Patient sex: F
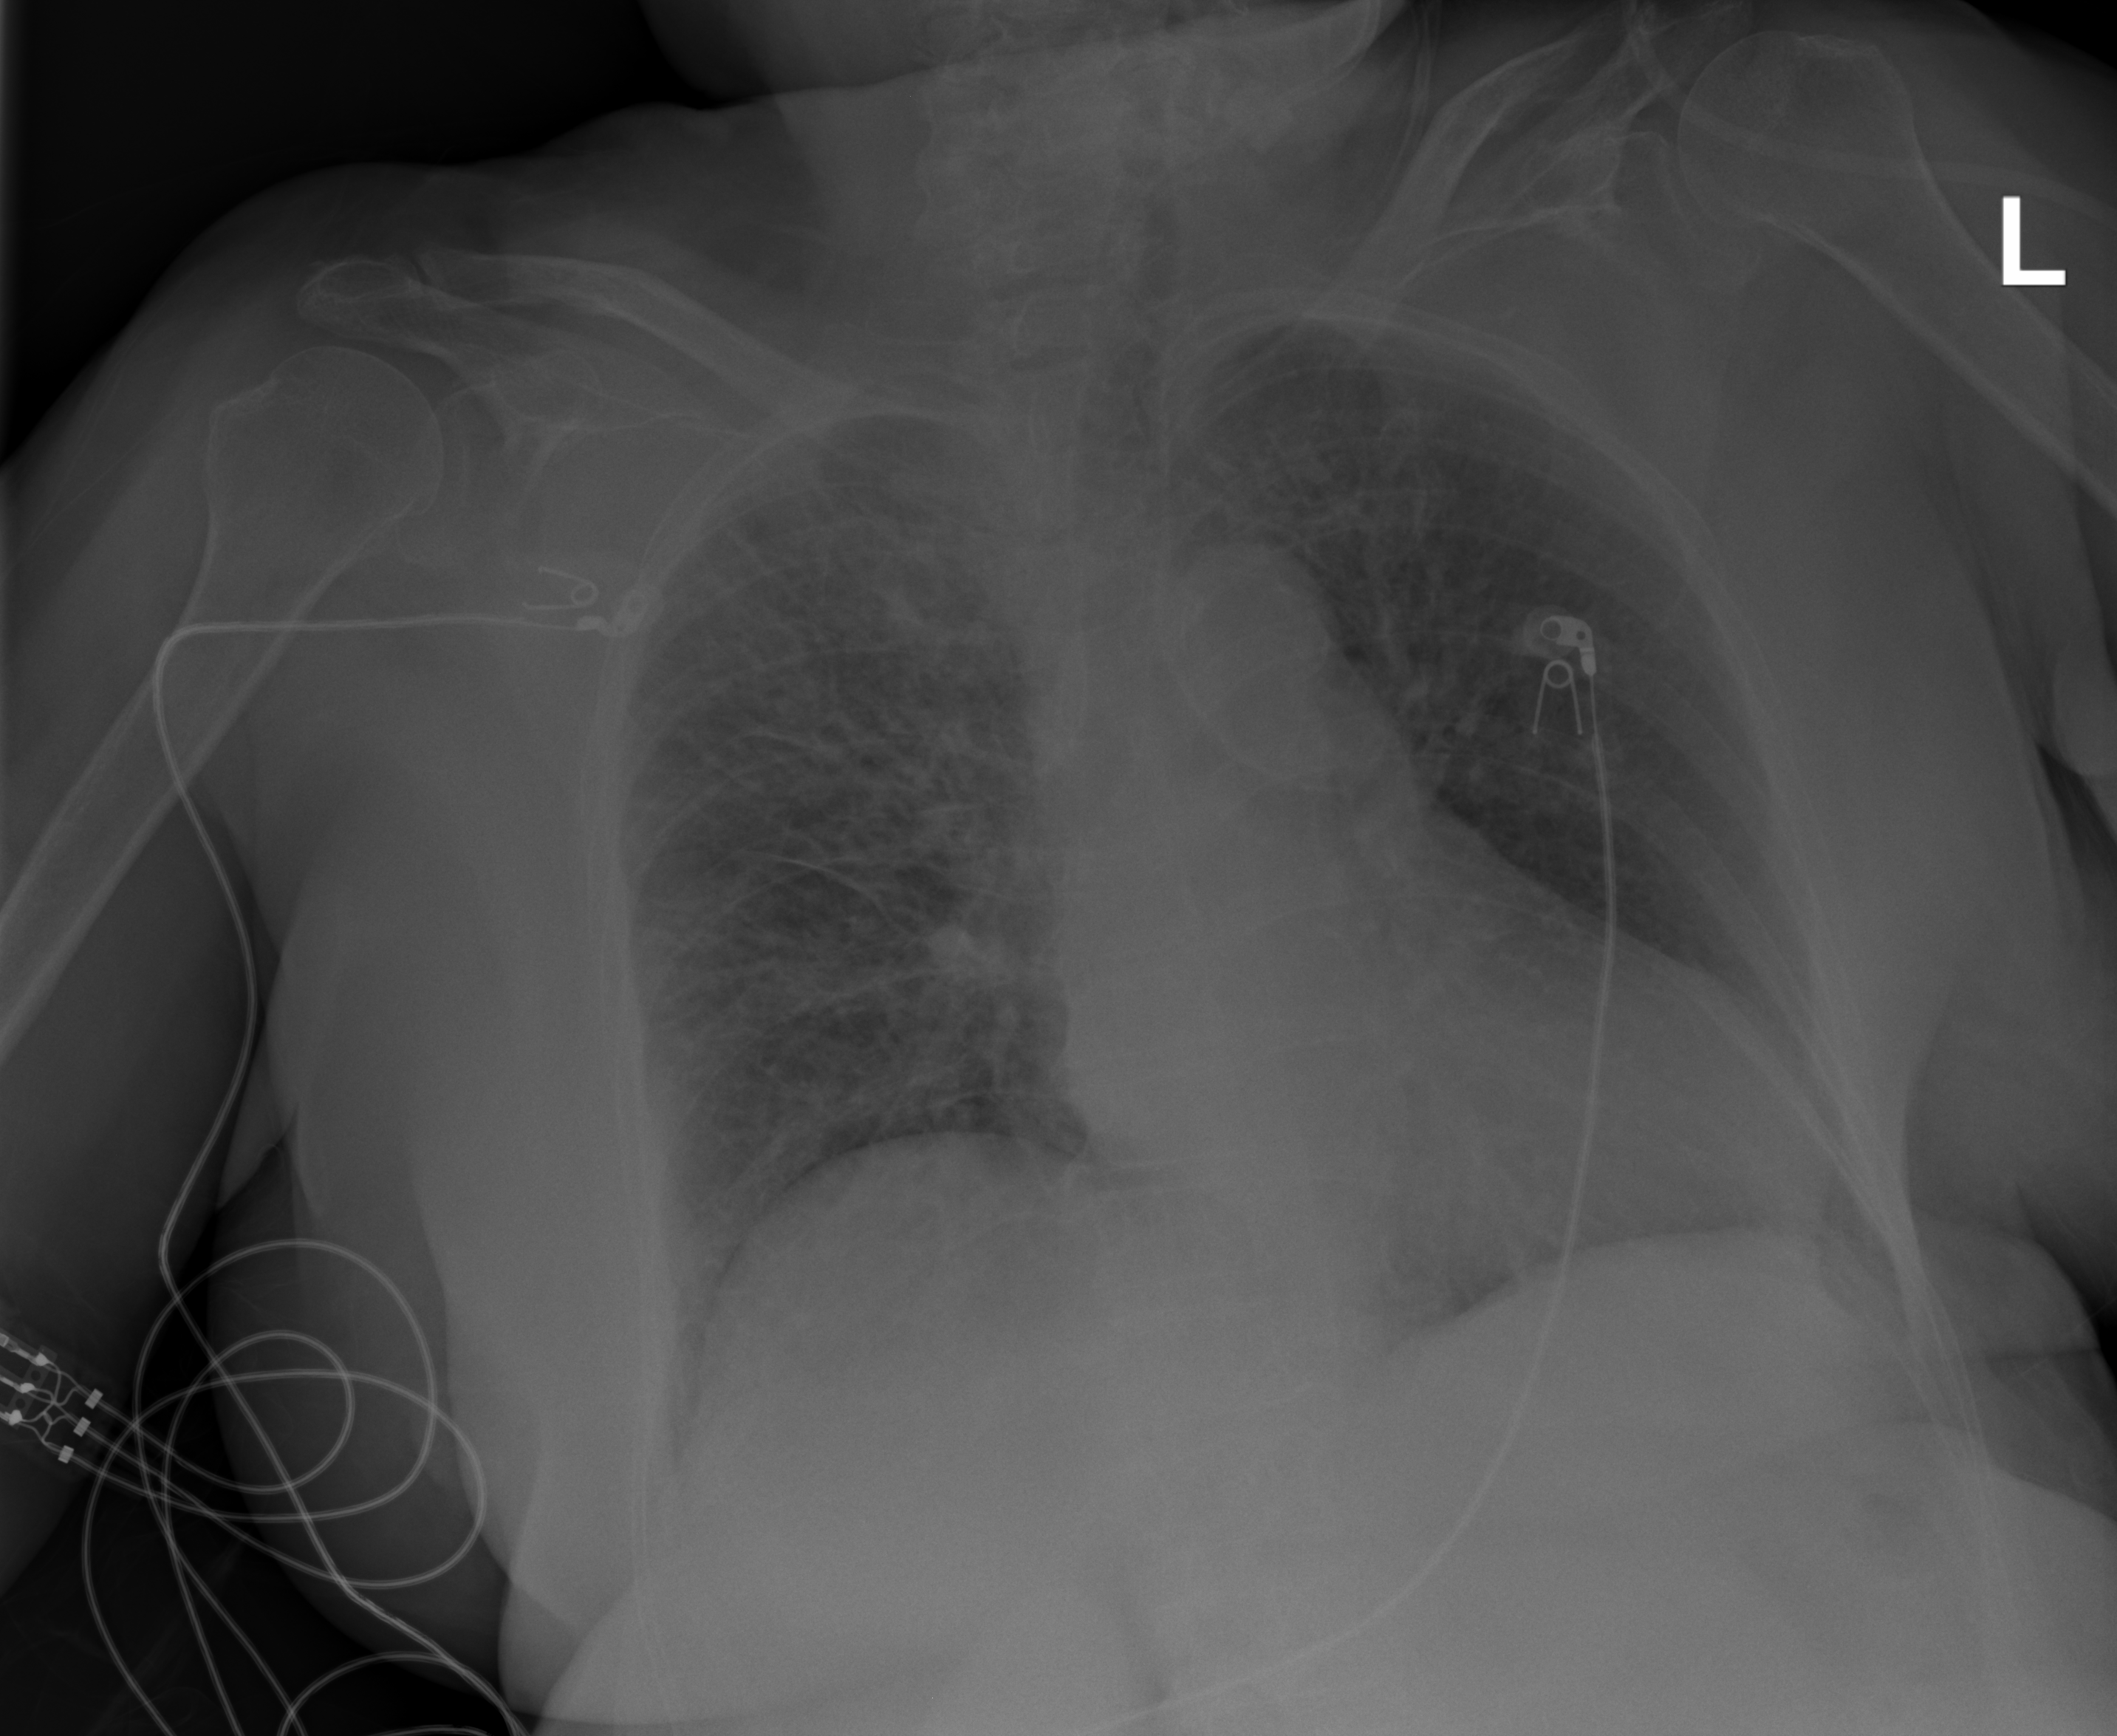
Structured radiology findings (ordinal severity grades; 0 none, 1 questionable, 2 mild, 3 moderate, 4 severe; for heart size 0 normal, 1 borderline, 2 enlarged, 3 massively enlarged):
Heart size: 2
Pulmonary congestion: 0
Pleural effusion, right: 0
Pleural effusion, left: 0
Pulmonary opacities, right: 2
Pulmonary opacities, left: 2
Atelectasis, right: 2
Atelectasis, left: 2